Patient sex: F
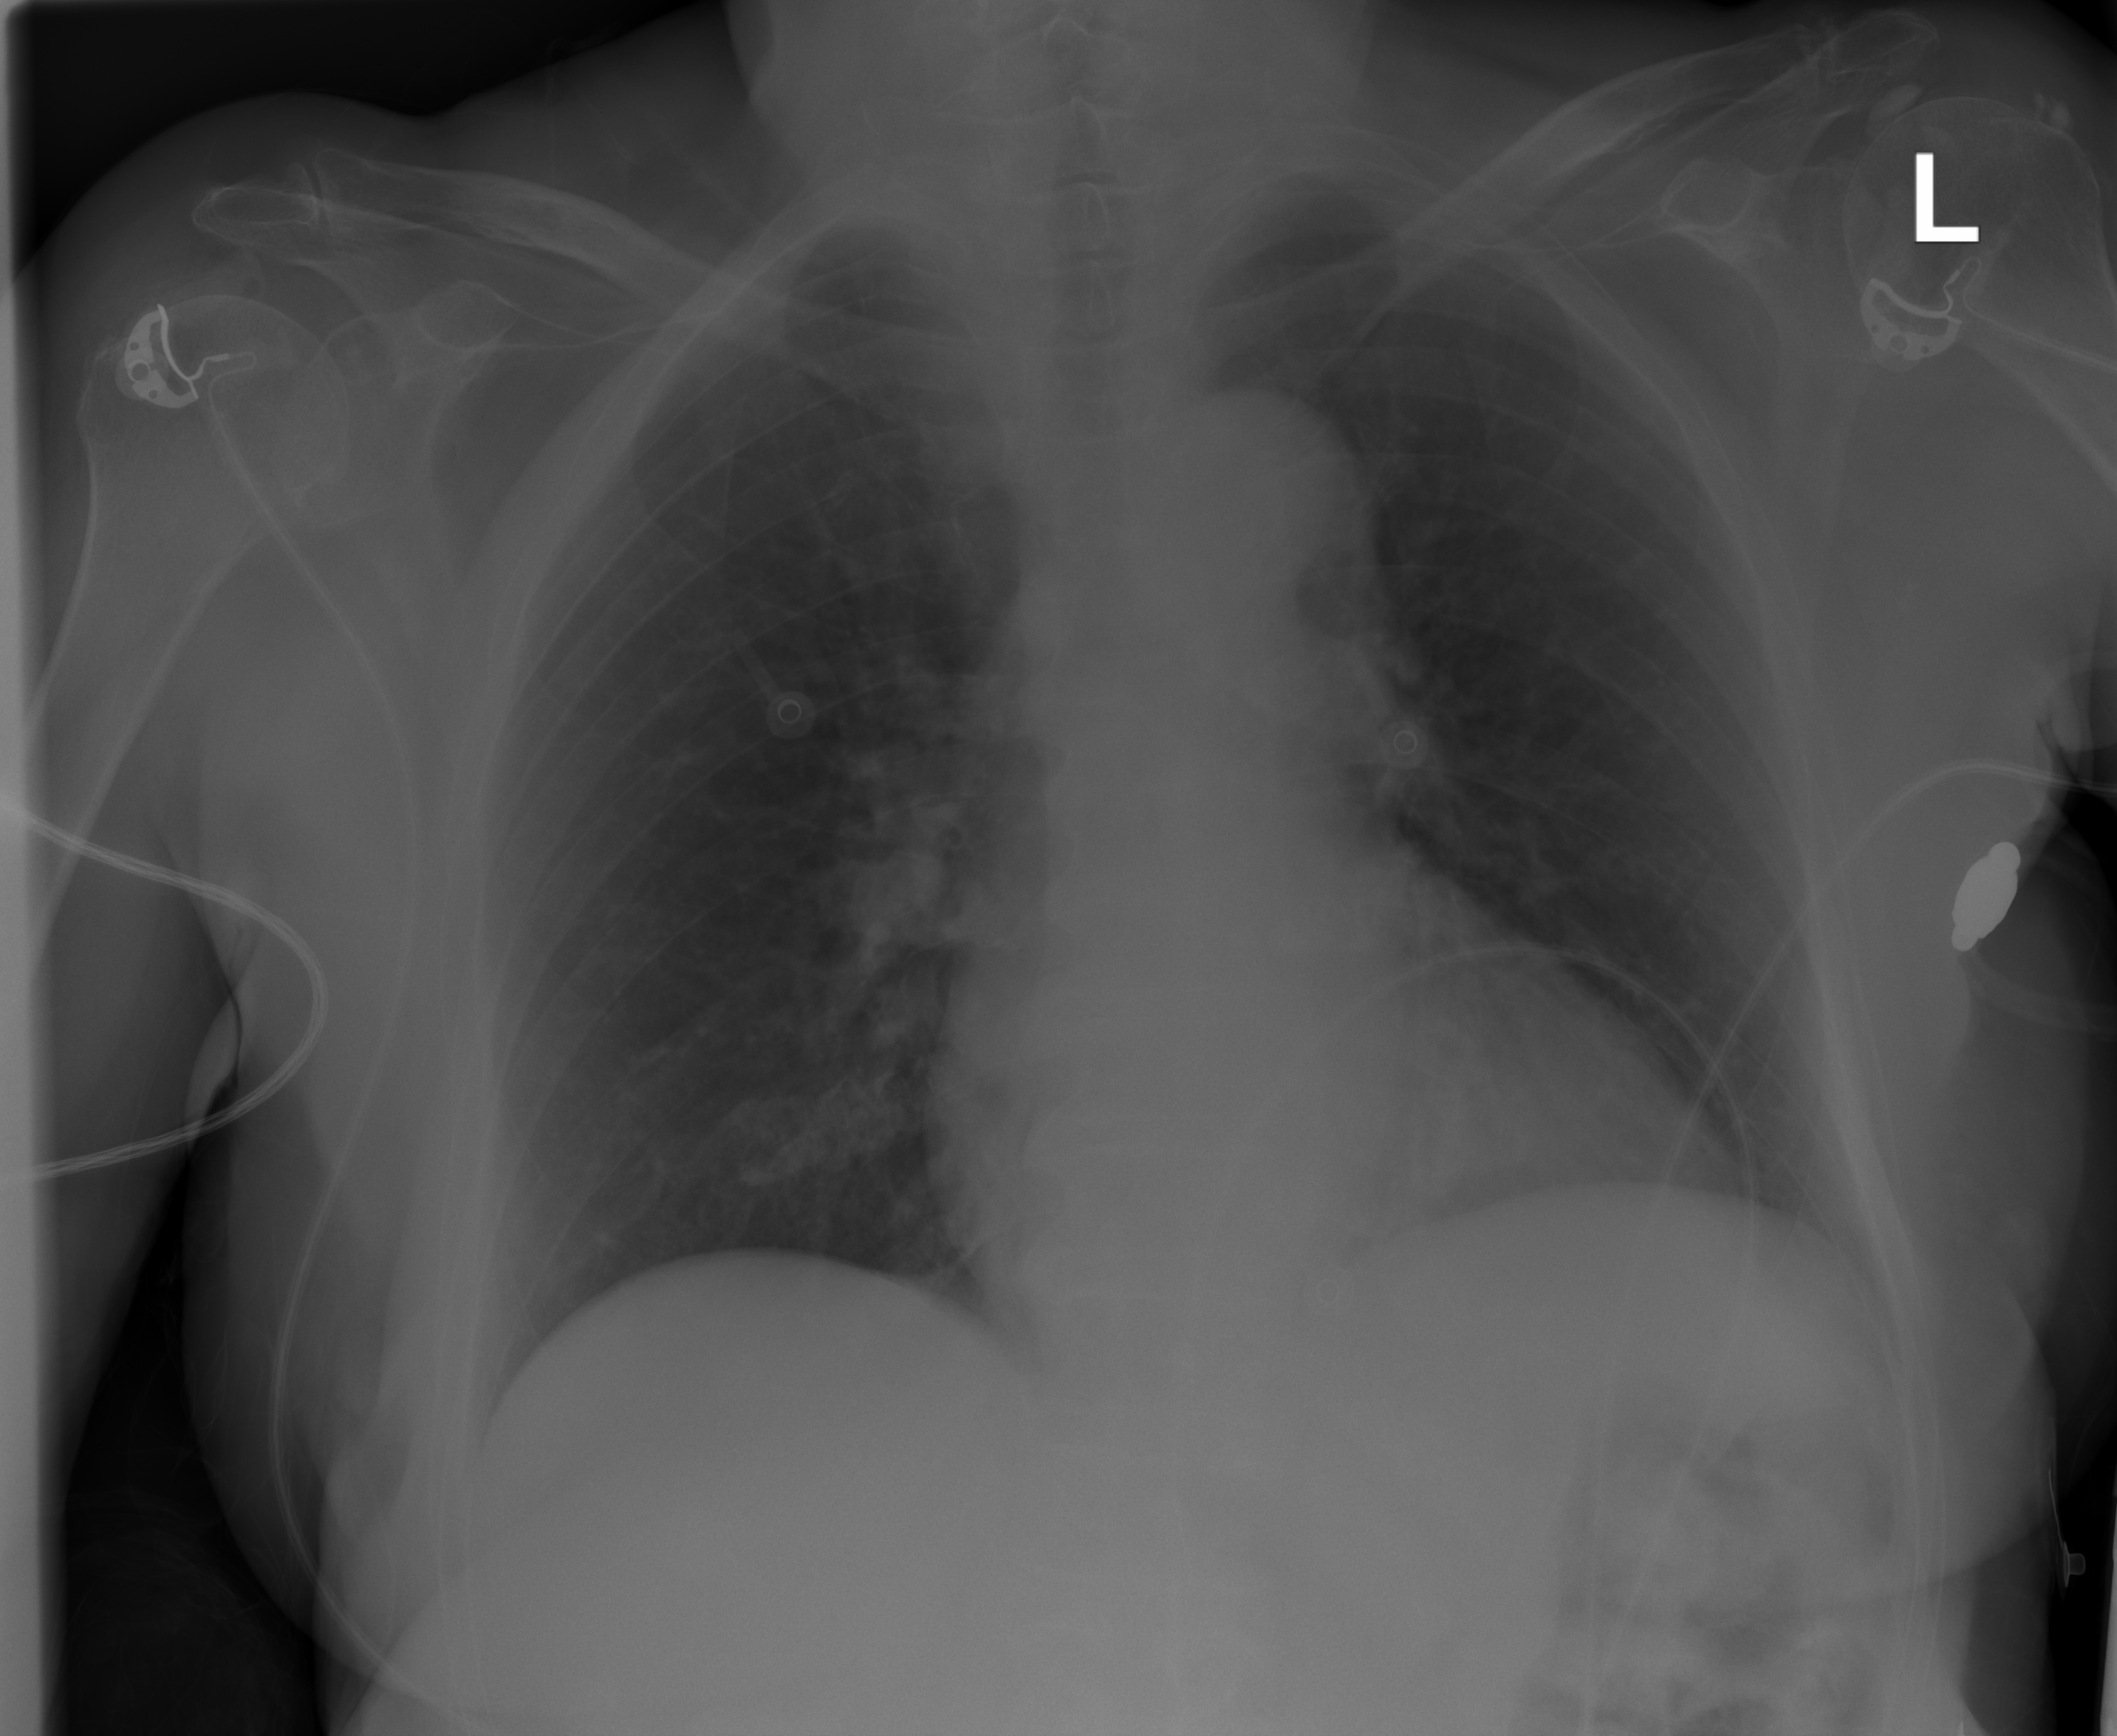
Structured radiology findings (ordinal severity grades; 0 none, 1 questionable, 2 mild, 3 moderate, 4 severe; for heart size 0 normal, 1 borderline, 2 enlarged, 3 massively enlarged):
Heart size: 2
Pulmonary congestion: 1
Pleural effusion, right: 0
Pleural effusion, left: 1
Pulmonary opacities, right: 0
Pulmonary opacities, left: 0
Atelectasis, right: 0
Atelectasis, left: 0